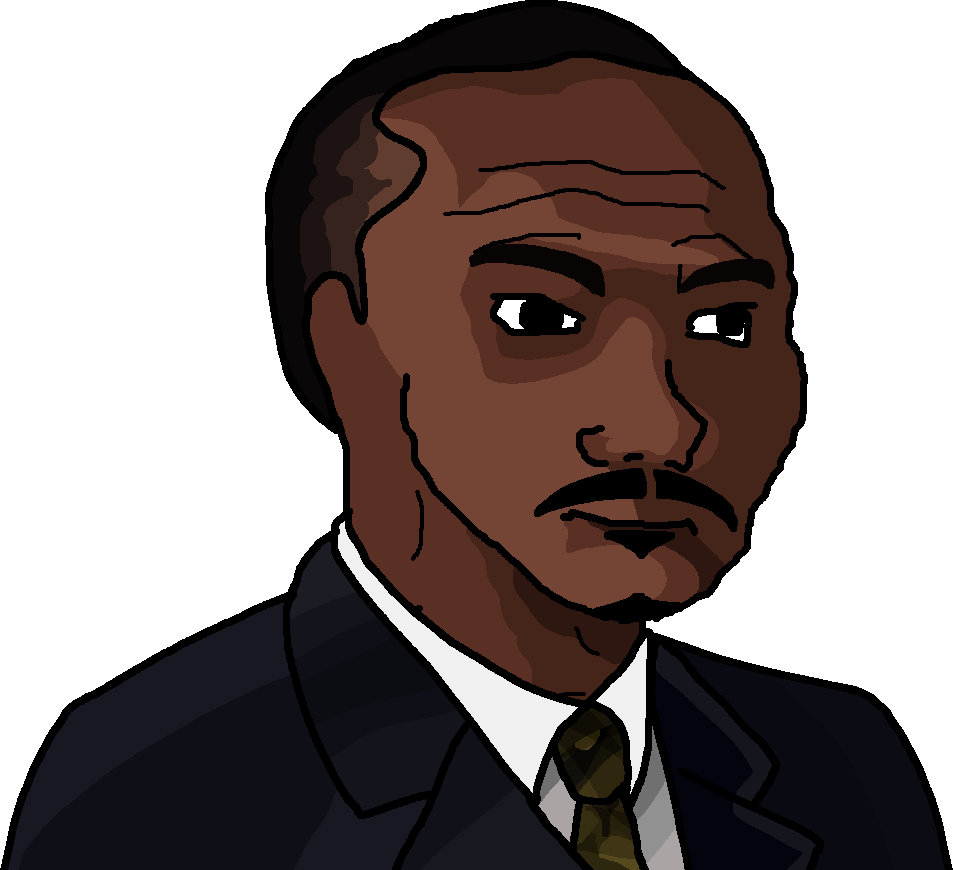
Label: 5_Blackjak